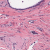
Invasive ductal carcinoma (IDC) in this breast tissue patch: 1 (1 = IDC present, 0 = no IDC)